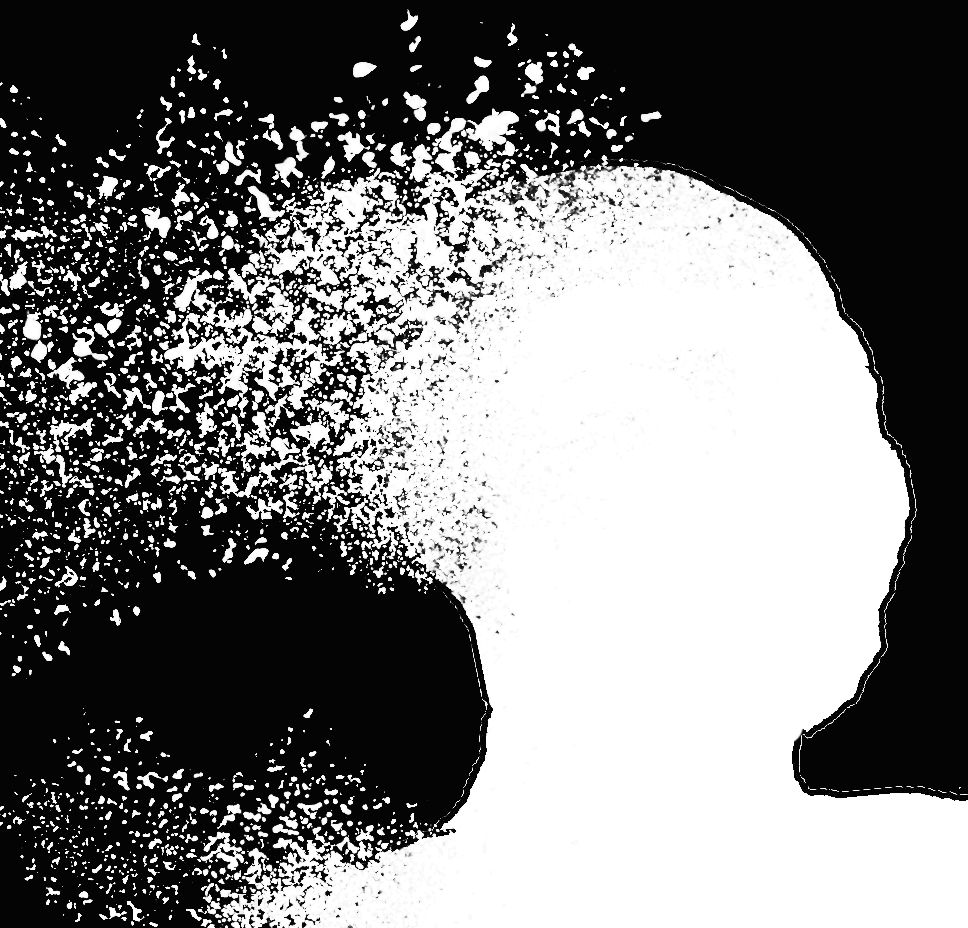
Label: 5_Wojak_with_Background